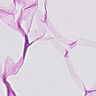
Metastatic tissue present: no